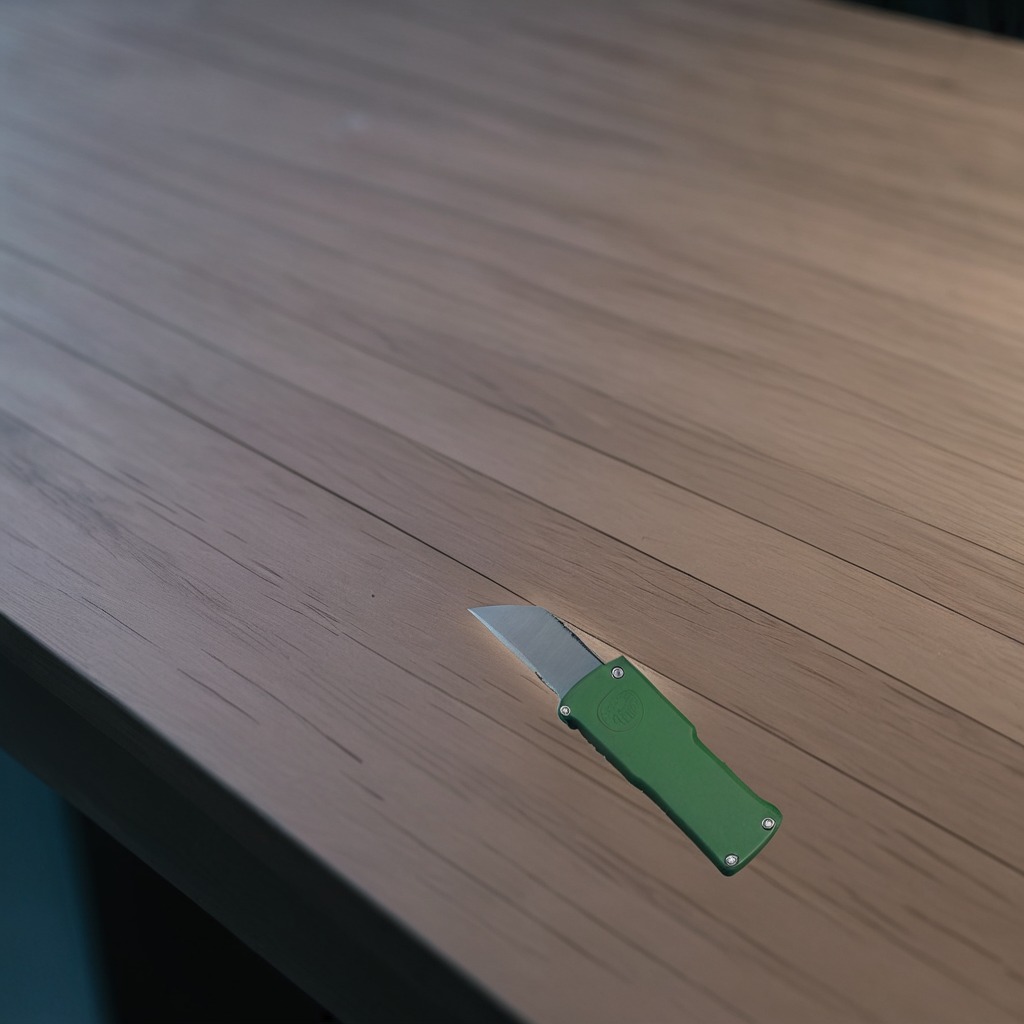
A utility knife lies on the old table with faint burn marks in a small garage at twilight.